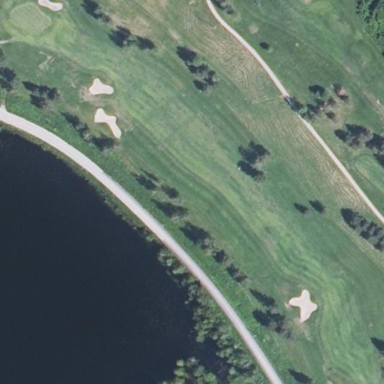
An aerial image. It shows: Golf fairway surrounded by grass.